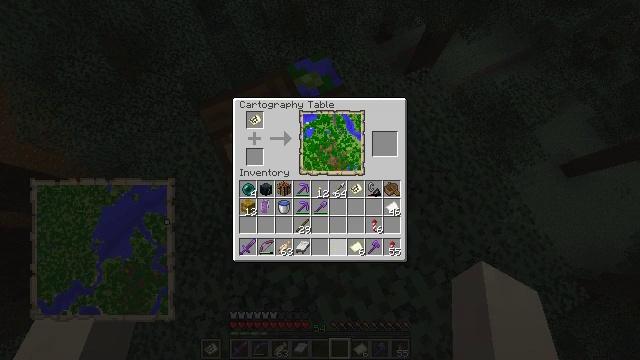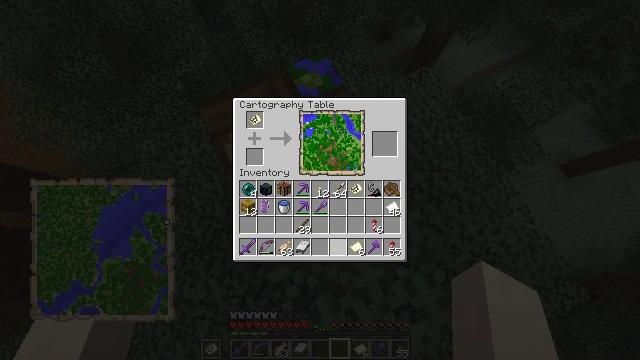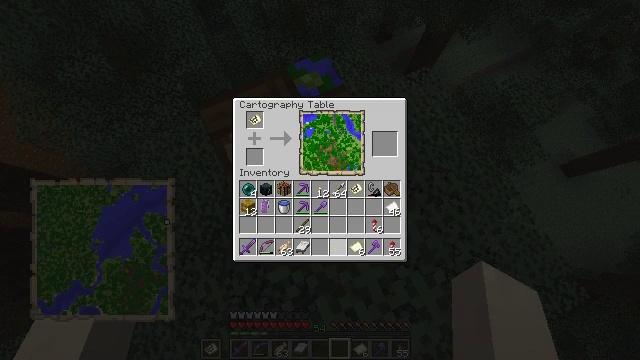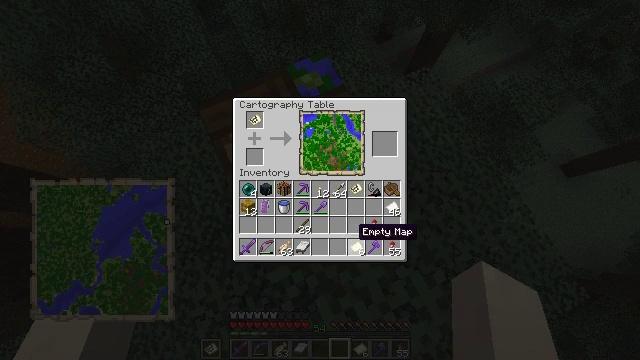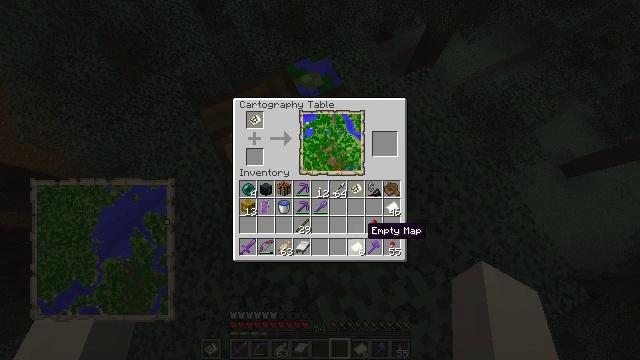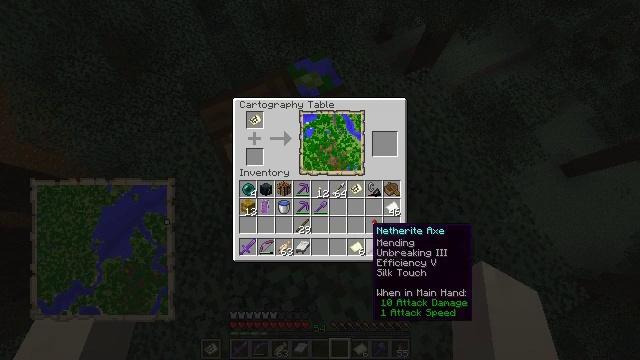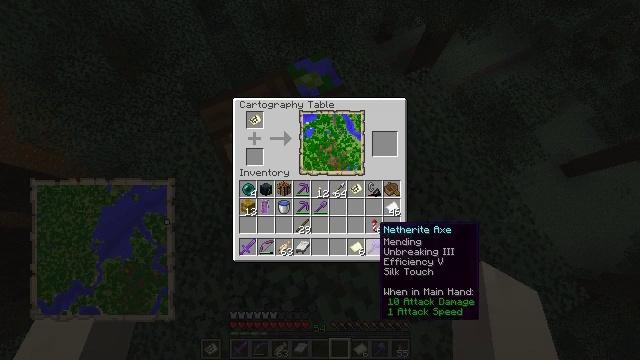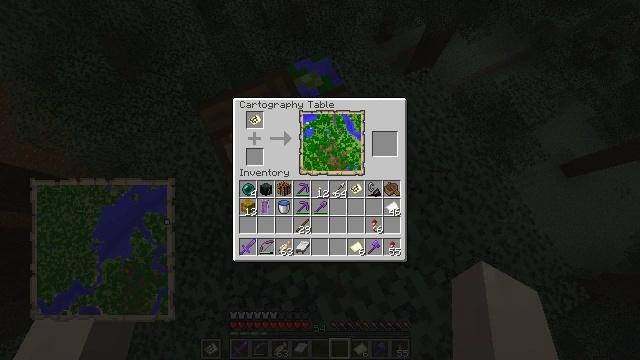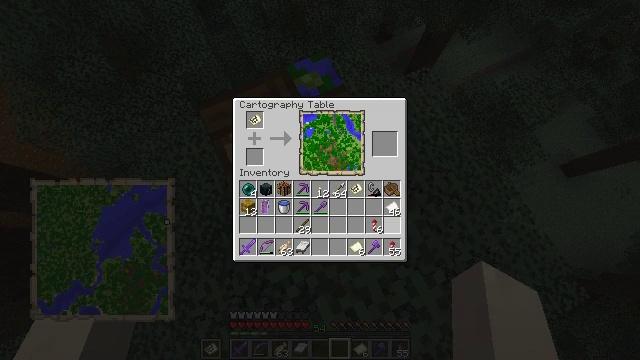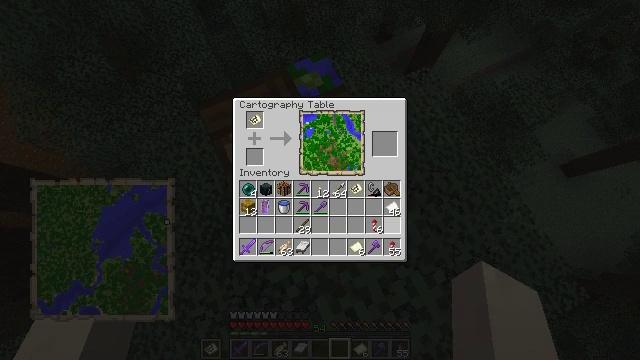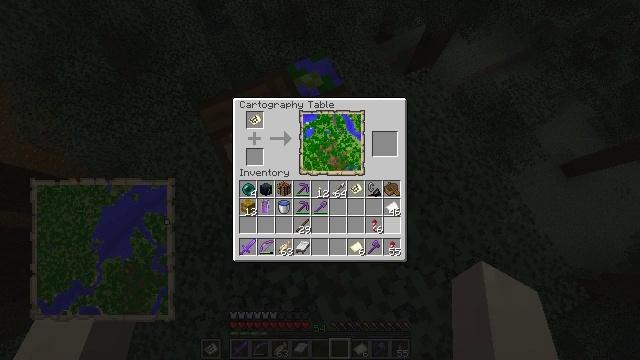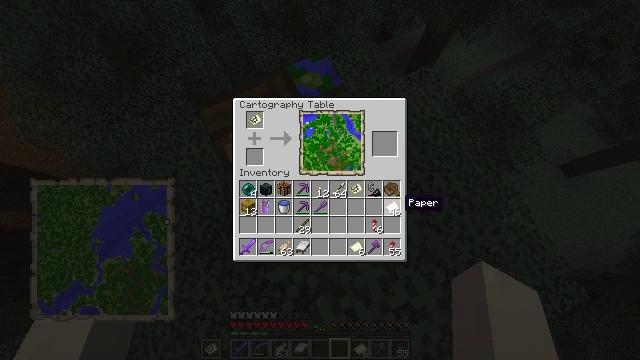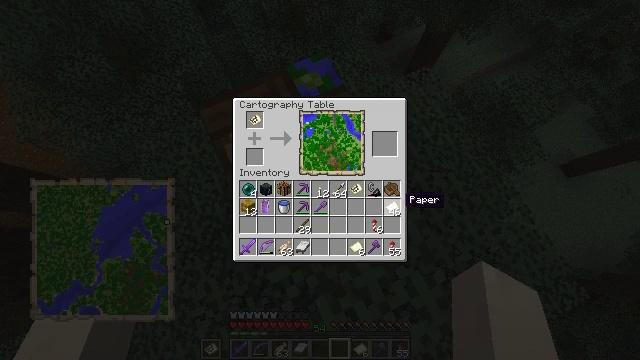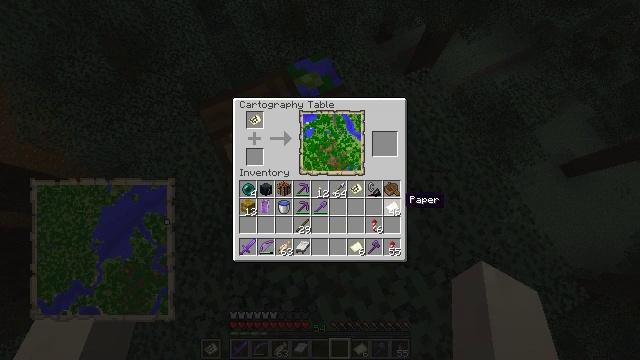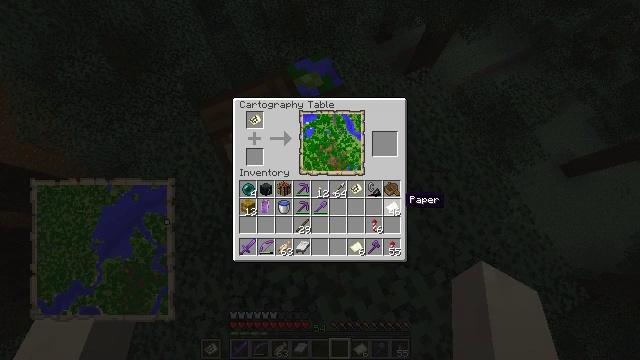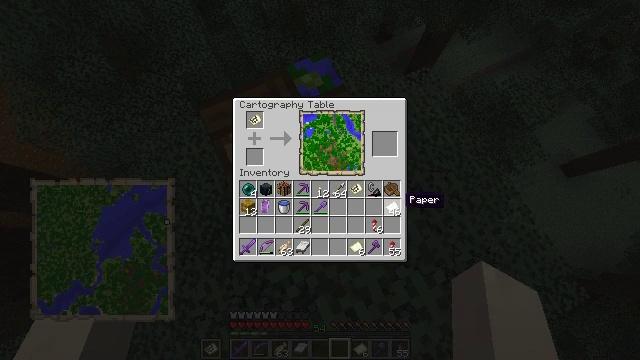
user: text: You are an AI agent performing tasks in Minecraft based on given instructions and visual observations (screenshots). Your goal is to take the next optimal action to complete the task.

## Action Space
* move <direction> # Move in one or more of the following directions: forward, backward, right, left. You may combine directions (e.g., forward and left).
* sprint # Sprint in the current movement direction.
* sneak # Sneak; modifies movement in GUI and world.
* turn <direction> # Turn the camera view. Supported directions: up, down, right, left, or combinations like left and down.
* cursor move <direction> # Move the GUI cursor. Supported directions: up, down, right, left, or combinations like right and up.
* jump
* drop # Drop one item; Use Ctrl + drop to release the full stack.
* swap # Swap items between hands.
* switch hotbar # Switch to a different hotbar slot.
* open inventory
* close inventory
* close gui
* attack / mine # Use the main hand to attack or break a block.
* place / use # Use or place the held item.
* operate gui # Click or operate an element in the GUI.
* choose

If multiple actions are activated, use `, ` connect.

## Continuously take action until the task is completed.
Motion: motion action
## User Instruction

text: Gather the cartography table from its current location.
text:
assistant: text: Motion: no_op
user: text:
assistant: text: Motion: no_op
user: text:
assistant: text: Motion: turn right
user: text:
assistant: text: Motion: turn right
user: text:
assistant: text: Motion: no_op
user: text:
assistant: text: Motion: no_op
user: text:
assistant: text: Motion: turn right
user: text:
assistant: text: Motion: turn right
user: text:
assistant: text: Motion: no_op
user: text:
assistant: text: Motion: no_op
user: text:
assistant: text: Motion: turn up
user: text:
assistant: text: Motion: no_op
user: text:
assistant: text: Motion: no_op
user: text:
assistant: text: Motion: no_op
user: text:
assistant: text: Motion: no_op
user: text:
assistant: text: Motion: no_op
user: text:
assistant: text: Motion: attack / mine
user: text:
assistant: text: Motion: attack / mine
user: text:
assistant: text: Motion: attack / mine
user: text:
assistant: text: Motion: no_op
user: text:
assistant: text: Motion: turn left
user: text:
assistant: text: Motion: turn left
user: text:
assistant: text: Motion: turn left and up
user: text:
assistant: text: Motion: turn left and up
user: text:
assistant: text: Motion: turn left
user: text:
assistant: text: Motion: no_op
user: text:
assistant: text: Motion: no_op
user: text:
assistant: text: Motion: no_op
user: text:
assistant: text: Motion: no_op
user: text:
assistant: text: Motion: turn up